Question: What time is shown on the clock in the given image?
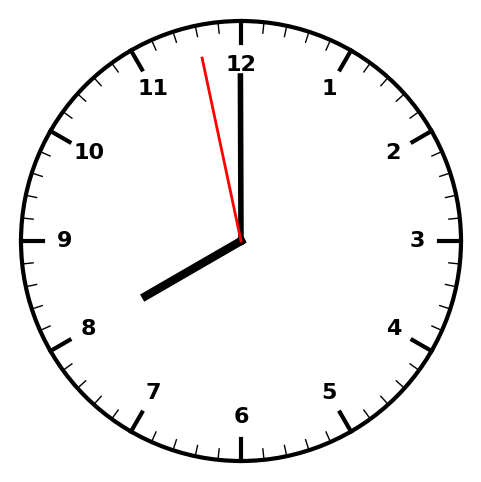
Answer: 07:59:58